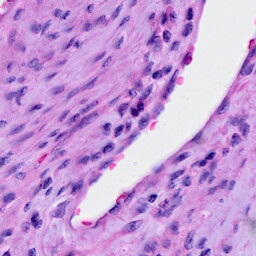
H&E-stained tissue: Cervix